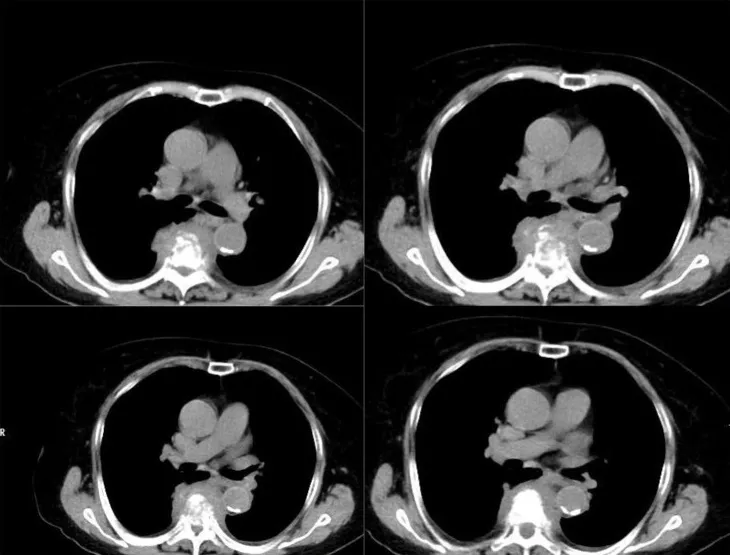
Compression fractures of T6 and T7 vertebrae with associated surrounding soft tissue mass.
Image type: radiology (ct)